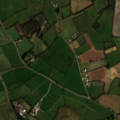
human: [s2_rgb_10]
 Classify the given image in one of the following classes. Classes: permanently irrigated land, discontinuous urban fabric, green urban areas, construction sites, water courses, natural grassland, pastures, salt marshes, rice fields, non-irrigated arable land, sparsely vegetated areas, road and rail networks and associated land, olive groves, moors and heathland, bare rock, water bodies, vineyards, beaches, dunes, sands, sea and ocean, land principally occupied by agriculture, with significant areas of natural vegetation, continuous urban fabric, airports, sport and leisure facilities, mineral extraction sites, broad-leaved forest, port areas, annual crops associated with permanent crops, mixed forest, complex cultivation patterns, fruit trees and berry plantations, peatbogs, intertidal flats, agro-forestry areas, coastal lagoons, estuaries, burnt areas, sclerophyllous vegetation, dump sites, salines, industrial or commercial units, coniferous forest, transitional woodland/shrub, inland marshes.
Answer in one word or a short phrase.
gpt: non-irrigated arable land, pastures